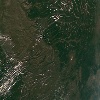
Label: land